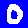
Digit: 0